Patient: sex F, age 47
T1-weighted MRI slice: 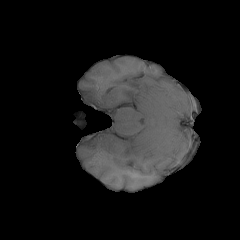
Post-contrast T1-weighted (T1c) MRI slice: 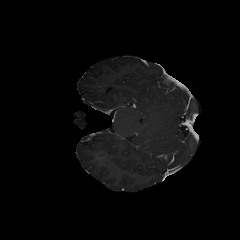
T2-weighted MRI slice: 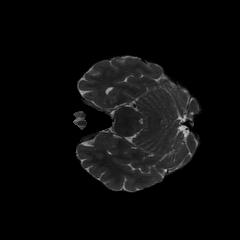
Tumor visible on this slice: no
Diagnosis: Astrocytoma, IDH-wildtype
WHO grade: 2